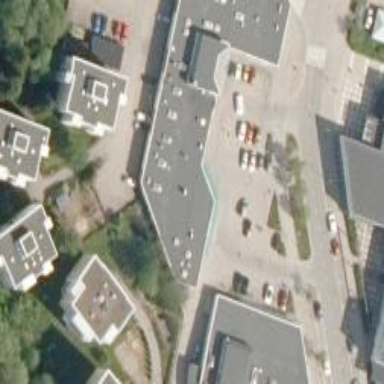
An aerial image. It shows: Pharmacy providing healthcare services.